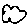
Label: cloud